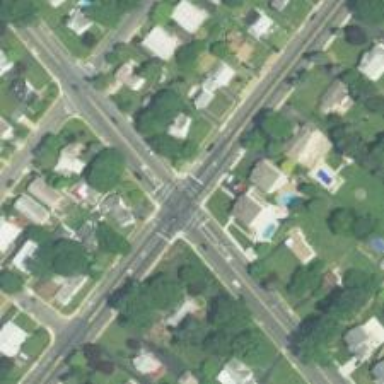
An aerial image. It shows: Marked crossing on the road.